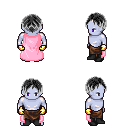
a pixel art fantasy rpg character, male body template, dark elf, purple skin, pink cape, robe skirt, gray parted hairstyle, gold gloves, black shoes, four views (front, back, left, right), 2x2 character sprite sheet, small pixel art, hard edges, no anti-aliasing